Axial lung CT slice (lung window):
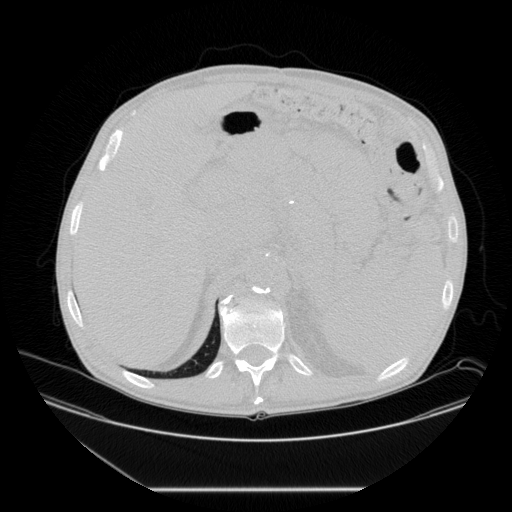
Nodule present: no